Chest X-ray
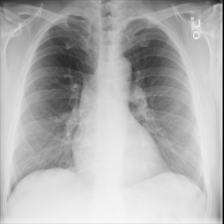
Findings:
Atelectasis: negative
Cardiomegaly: negative
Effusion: negative
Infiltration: negative
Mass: negative
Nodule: negative
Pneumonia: negative
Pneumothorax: negative
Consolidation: negative
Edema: negative
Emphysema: negative
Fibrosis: negative
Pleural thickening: negative
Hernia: negative